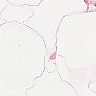
Metastatic tissue present: no